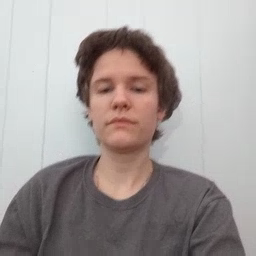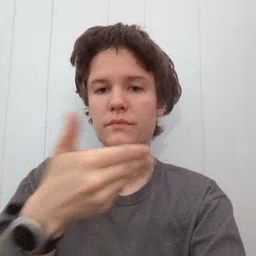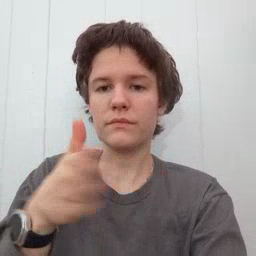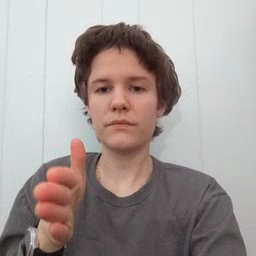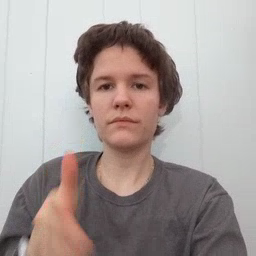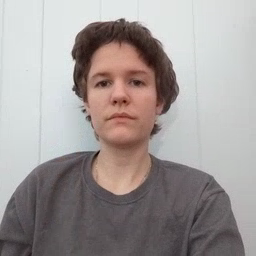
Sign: room